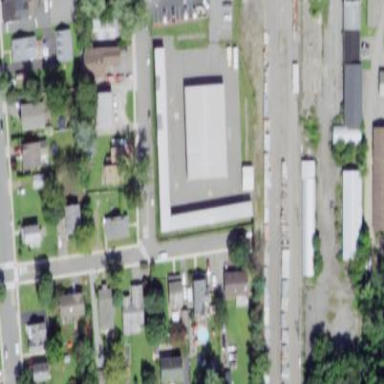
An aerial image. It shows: Storage rental shop.